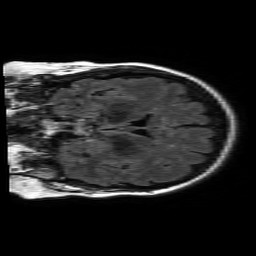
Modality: FLAIR
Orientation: coronal
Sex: female
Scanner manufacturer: philips
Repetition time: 11 s
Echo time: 0.125 s